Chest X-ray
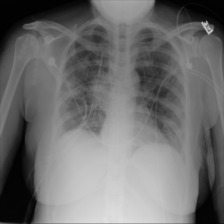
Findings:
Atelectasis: negative
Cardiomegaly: negative
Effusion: negative
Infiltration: positive
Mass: positive
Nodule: positive
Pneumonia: negative
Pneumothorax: positive
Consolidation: negative
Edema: negative
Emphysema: negative
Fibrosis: negative
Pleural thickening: negative
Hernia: negative